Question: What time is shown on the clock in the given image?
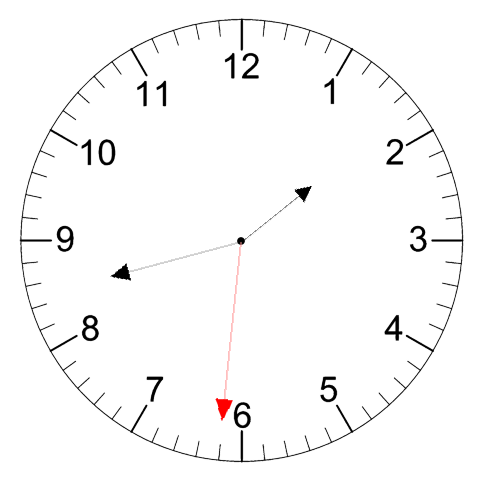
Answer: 01:42:31